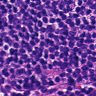
Metastatic tissue present: no